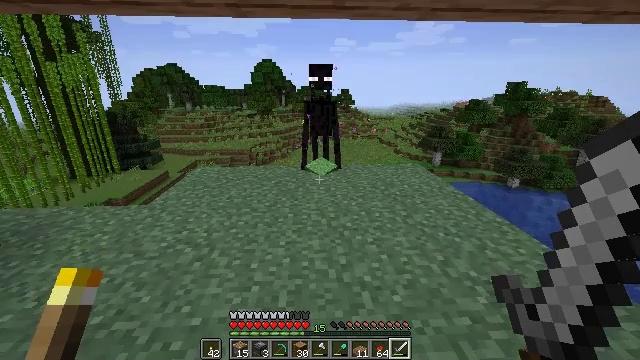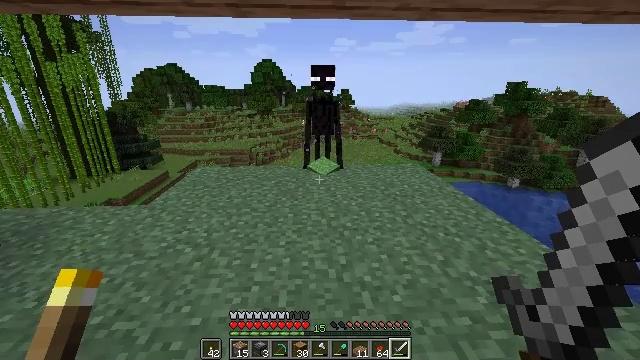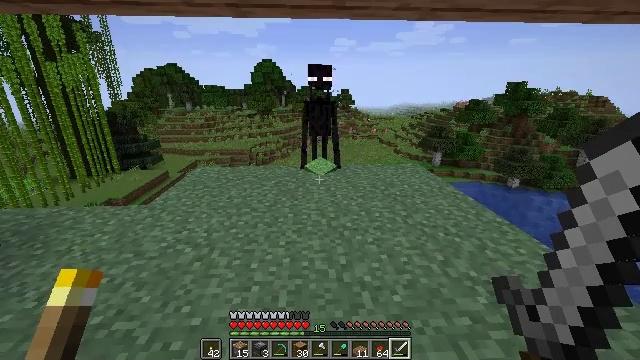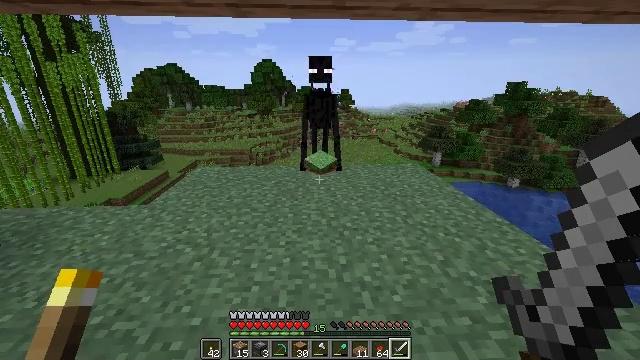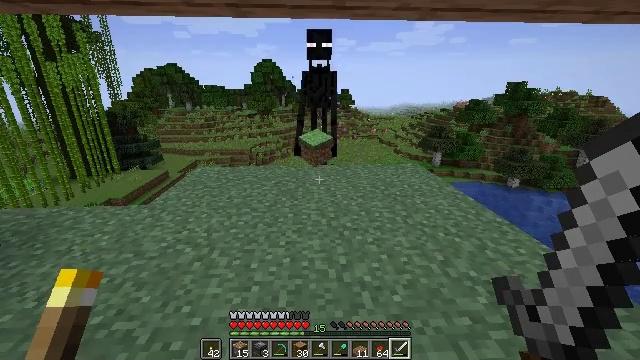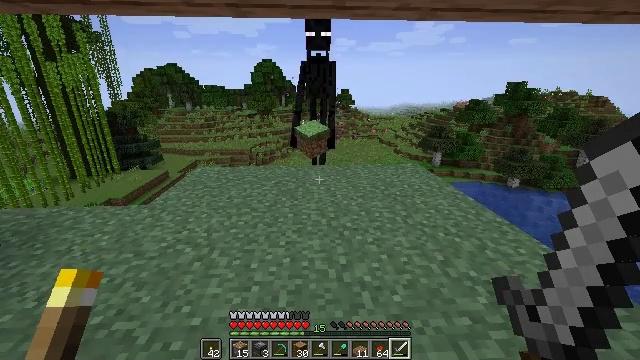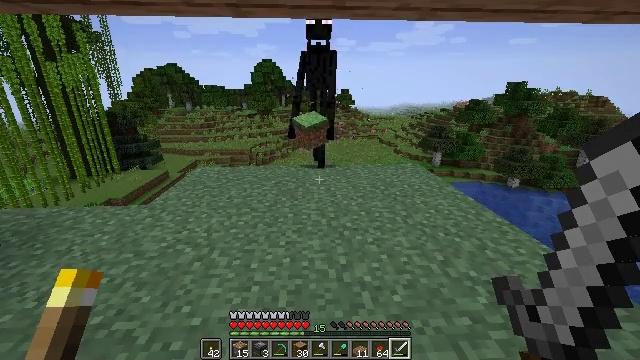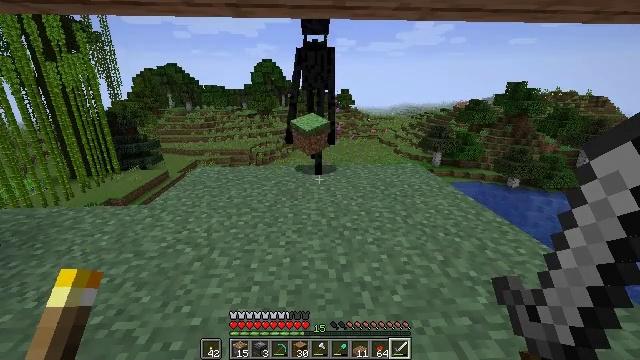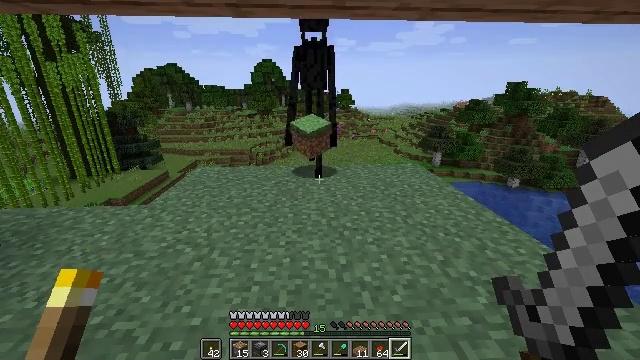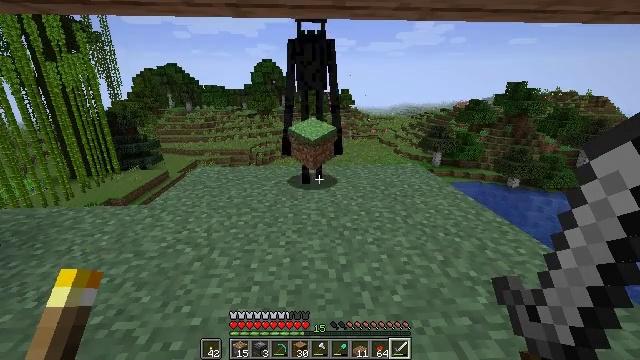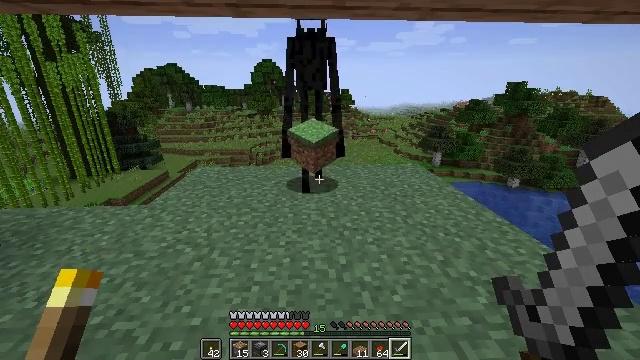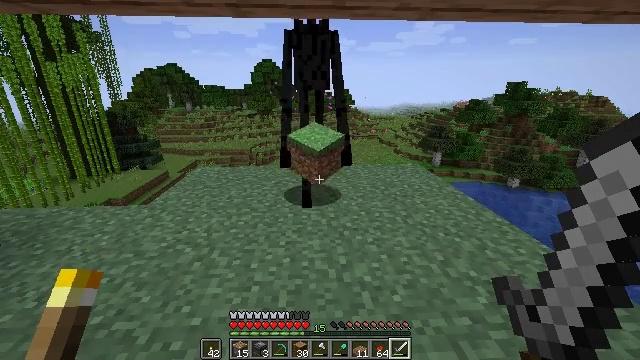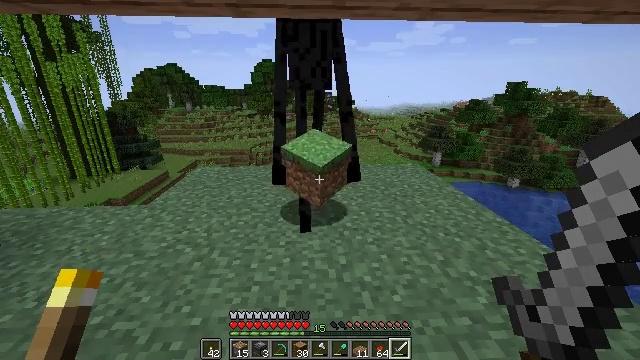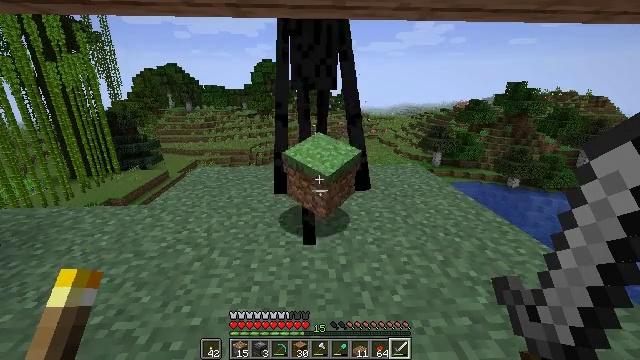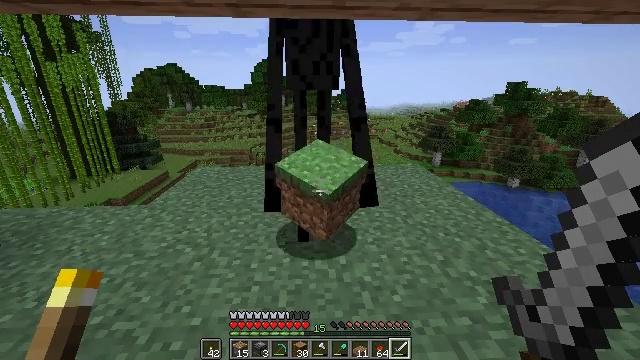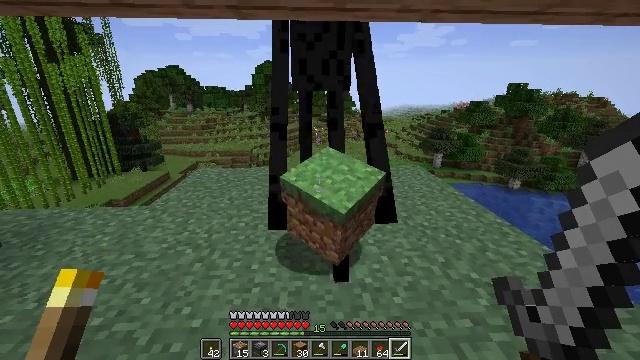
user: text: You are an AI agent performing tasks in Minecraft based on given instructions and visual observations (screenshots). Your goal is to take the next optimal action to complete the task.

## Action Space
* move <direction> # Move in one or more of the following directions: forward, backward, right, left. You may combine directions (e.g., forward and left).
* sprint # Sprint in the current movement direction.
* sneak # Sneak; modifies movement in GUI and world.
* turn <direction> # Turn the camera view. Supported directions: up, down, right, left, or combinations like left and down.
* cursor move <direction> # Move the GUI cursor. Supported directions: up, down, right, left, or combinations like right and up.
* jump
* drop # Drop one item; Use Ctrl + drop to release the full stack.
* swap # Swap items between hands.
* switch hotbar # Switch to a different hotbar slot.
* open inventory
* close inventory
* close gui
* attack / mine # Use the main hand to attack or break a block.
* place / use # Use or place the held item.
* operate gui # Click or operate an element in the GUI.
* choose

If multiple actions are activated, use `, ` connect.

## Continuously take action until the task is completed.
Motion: motion action
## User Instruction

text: Kill an enderman.
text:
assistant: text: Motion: no_op
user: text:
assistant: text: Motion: no_op
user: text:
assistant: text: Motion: no_op
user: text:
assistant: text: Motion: no_op
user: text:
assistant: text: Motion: no_op
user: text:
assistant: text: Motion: no_op
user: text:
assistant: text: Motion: no_op
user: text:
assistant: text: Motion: no_op
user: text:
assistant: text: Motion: no_op
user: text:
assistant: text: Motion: no_op
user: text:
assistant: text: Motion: no_op
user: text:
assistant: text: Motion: no_op
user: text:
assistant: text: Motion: no_op
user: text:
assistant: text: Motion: no_op
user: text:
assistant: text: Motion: no_op
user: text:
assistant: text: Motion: turn up
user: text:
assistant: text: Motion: turn up
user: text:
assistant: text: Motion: turn up
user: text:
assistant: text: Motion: no_op
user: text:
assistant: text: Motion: attack / mine
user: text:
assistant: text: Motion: attack / mine
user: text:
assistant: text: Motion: attack / mine
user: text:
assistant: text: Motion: attack / mine
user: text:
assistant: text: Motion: attack / mine
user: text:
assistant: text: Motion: attack / mine